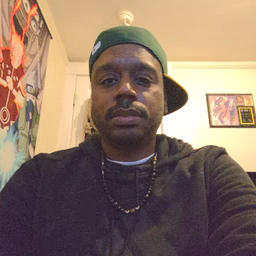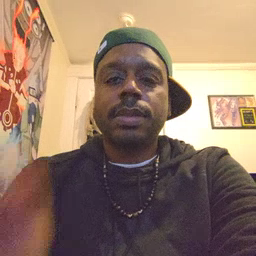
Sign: pencil